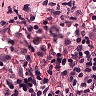
Metastatic tissue present: no